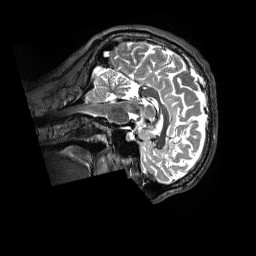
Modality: T2w
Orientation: sagittal
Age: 36
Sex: male
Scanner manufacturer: siemens
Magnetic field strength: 3 T
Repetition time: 3.2 s
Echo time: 0.728 s